Field crop: maize
Growth stage: 2
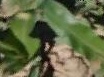
Species: maize